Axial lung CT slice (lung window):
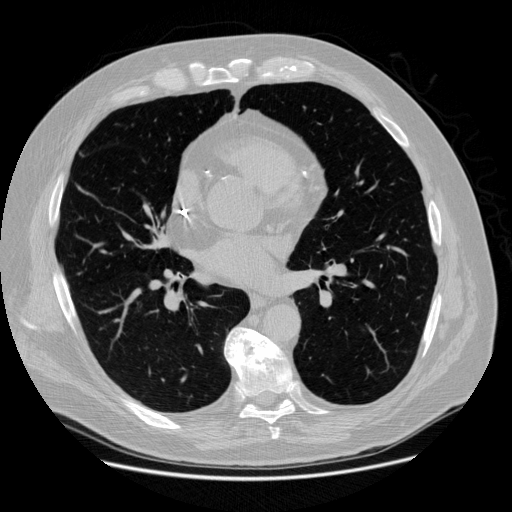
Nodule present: no